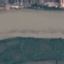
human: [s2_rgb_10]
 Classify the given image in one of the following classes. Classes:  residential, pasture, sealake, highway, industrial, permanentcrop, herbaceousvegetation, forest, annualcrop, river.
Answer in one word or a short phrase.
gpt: River